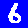
Digit: 6